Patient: sex M, age 46
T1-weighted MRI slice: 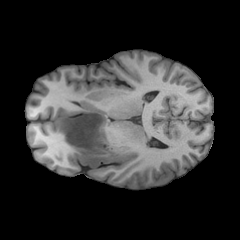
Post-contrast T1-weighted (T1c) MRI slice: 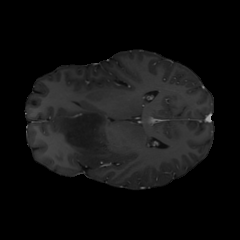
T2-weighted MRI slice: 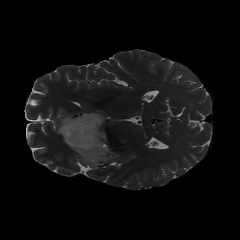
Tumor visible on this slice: yes
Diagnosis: Astrocytoma, IDH-mutant
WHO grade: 2